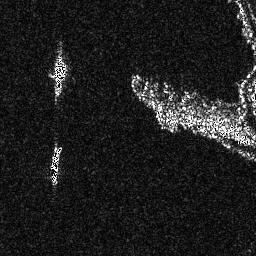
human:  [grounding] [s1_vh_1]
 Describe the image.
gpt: In the satellite image, there is  <ref>2 medium ship </ref> <box>[[19, 22, 25, 37, 0], [18, 56, 24, 72, 0]]</box> located at left.